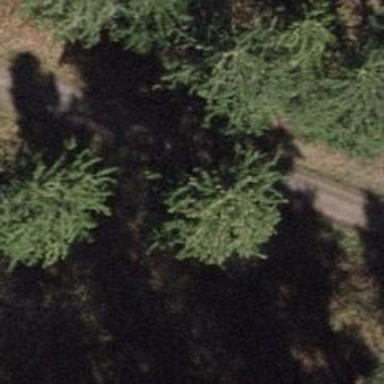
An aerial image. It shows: Gravel track with excellent trail visibility.